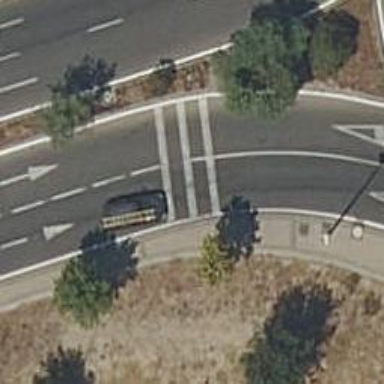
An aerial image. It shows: Rumble strip for traffic calming.